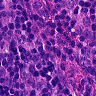
Metastatic tissue present: no